Current action and preconditions to check: path_clear

Your task: For each precondition in the list above, predict whether it will hold at this action.

Consider the current scene as observed from the mobile robot's camera, and analyze the predicted future states of all dynamic agents (e.g., people, animals, vehicles, or any moving entities) within the NEXT SECOND.

IMPORTANT: Only answer "very likely" if you are absolutely certain—based on strong, clear evidence—that a dynamic agent will violate the precondition in the predicted future state. Do NOT answer "very likely" for unlikely, ambiguous, or low-probability risks.

Ask yourself for each precondition: Is there a high probability, with clear and convincing evidence, that the predicted future states of any dynamic agent will interfere with the predicted future state of the currently executing action within the NEXT SECOND, causing that precondition to fail?

Assess the risk level based on these predictions. Use "likely" or "very likely" if motions create a clear risk of interference.

Use "neutral" or "improbable" if agents are nearby but their predicted paths are clearly diverging or non-conflicting.

Failure Risk Categories: "very improbable", "improbable", "neutral", "likely", "very likely"

Answer Format: Output ONLY the probability_of_failure value from these categories: "very improbable", "improbable", "neutral", "likely", "very likely"

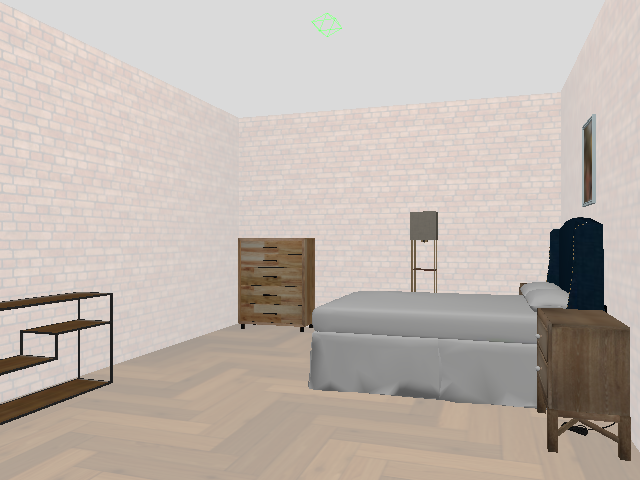

Answer: very improbable